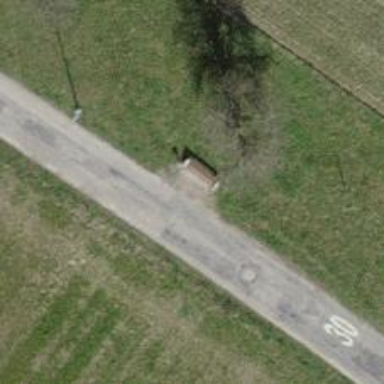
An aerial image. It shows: Bench.